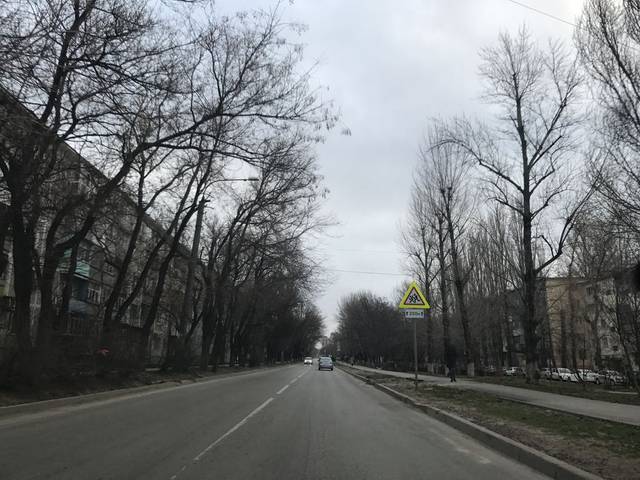
Region: Russia
Coordinates: 47.203, 39.616